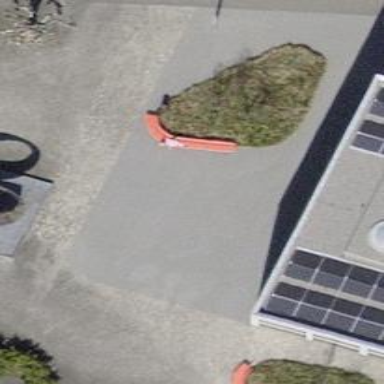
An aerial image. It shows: Red bench.